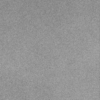
Label: dusty